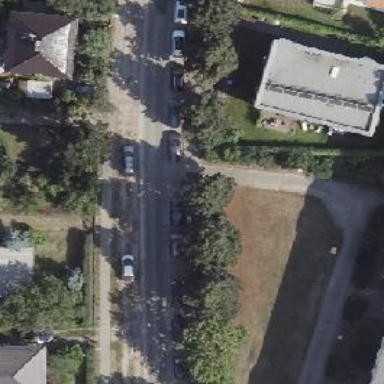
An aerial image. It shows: Residential concrete road with sidewalks on both sides.